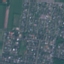
Label: Residential